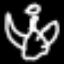
Label: angel